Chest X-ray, PA view. Patient: 51 years old, sex F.
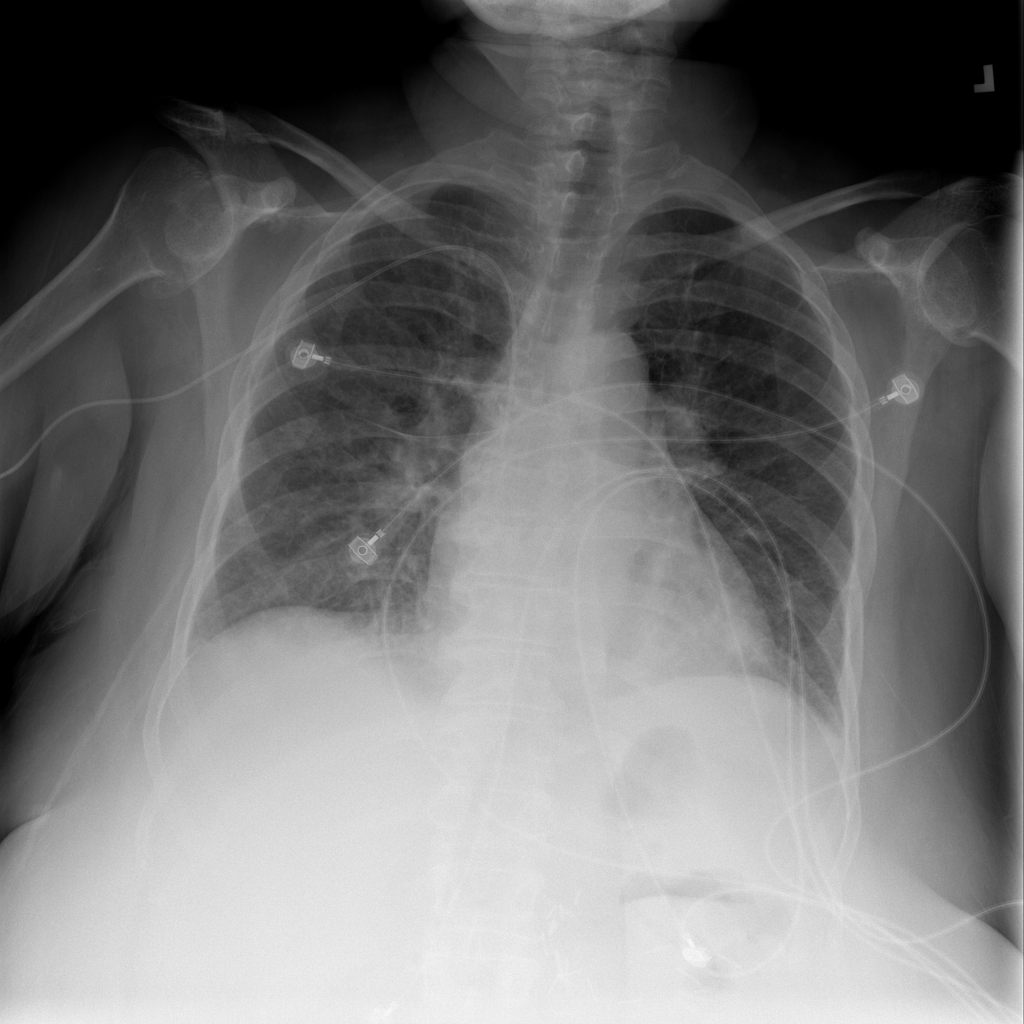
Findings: No Finding